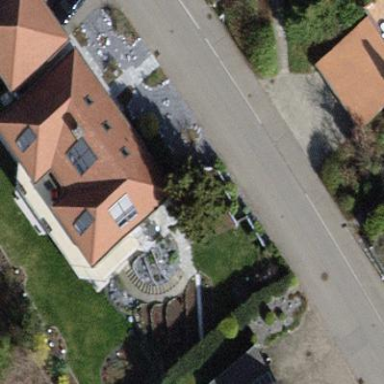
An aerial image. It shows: Detached building.